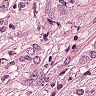
Metastatic tissue present: yes